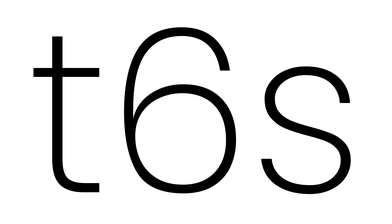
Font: Poppins-ExtraLight